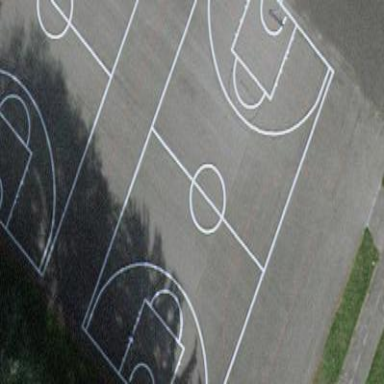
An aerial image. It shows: Basketball court on leisure land pitch.